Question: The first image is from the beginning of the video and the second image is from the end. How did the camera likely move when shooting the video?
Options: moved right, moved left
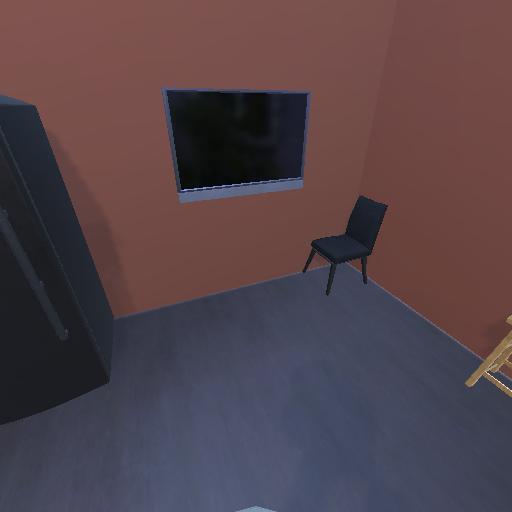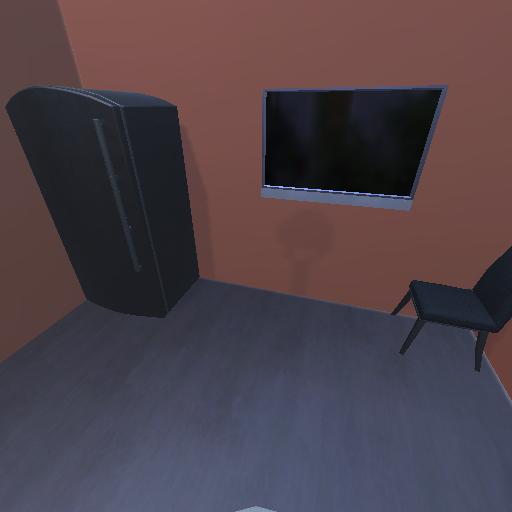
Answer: moved right